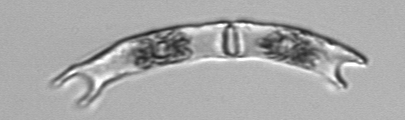
Label: Eucampia